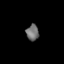
Tissue: lung
Cell type: Epithelial cells
Senescence score: 0.202
Nuclear area (px): 197
Mean DAPI intensity: 110.396